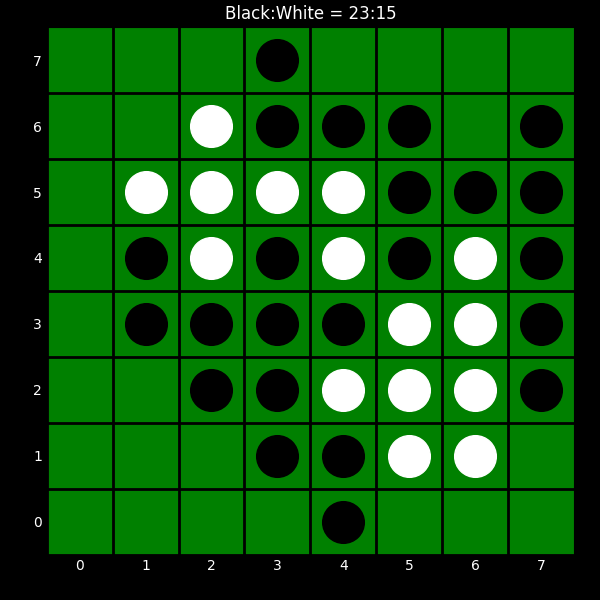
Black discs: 23
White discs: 15